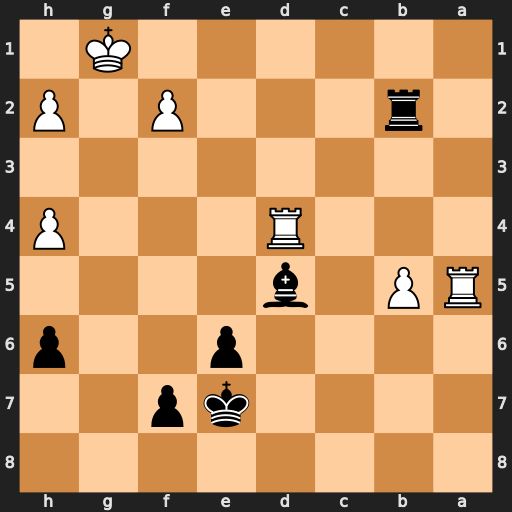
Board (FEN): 8/4kp2/4p2p/RP1b4/3R3P/8/1r3P1P/6K1
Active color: b
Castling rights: -
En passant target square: -
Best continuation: Rb1+ Rd1 Rxd1#